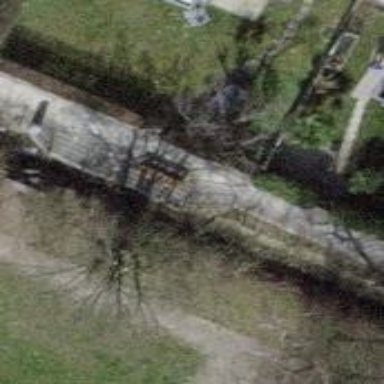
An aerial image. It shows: Bench.